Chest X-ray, PA view. Patient: 67 years old, sex M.
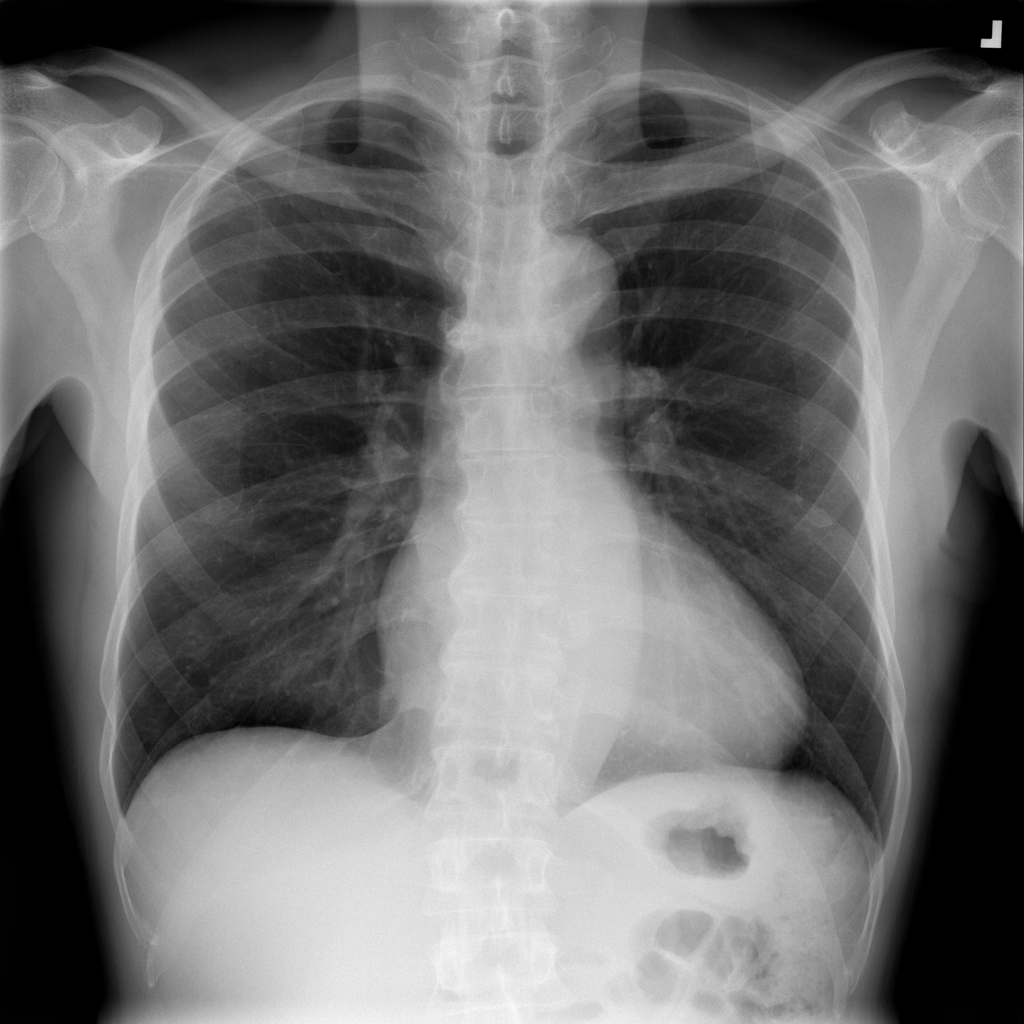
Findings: No Finding